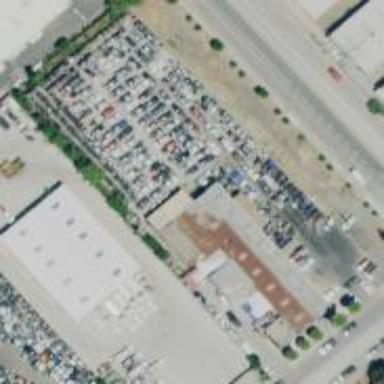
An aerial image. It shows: Scrap yard located in industrial area.